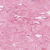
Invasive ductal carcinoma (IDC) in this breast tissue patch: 0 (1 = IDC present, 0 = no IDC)